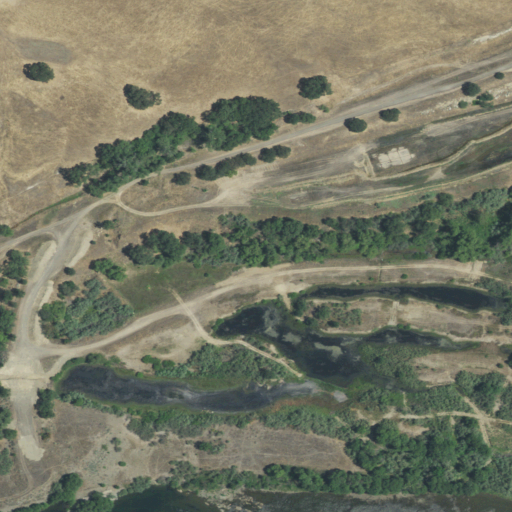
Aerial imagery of valley in California named Morton Gulch containing grassland, shrub, open water, woody wetlands, herbaceous wetlands, and low intensity development